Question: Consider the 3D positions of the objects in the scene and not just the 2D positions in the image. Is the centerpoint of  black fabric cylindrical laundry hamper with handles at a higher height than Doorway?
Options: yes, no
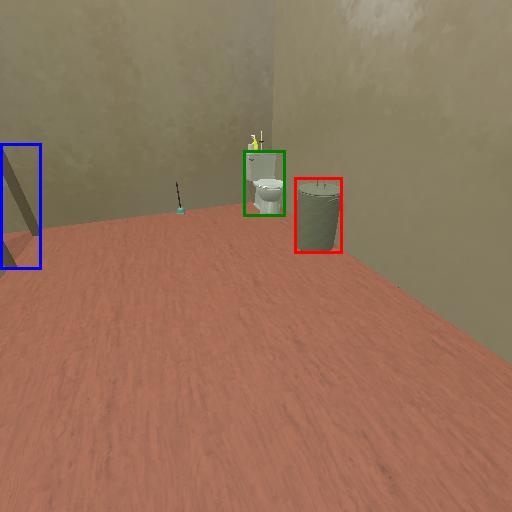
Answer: yes